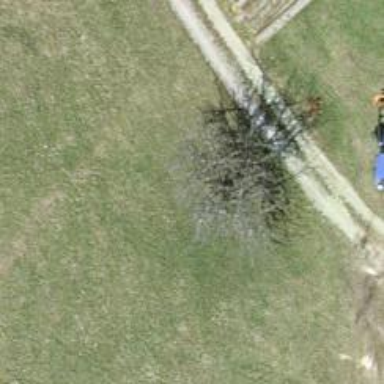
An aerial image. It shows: Urban area featuring tree as natural element.